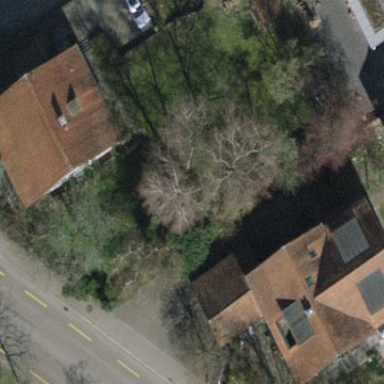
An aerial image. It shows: Detached building with gabled roof.